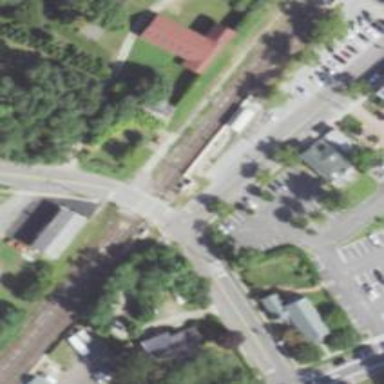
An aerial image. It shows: Railway crossing.